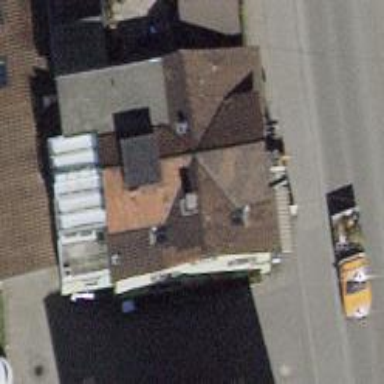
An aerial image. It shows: Bakery.